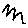
Label: zigzag